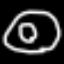
Label: donut